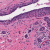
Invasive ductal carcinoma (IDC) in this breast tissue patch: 0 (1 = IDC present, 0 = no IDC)